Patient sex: M
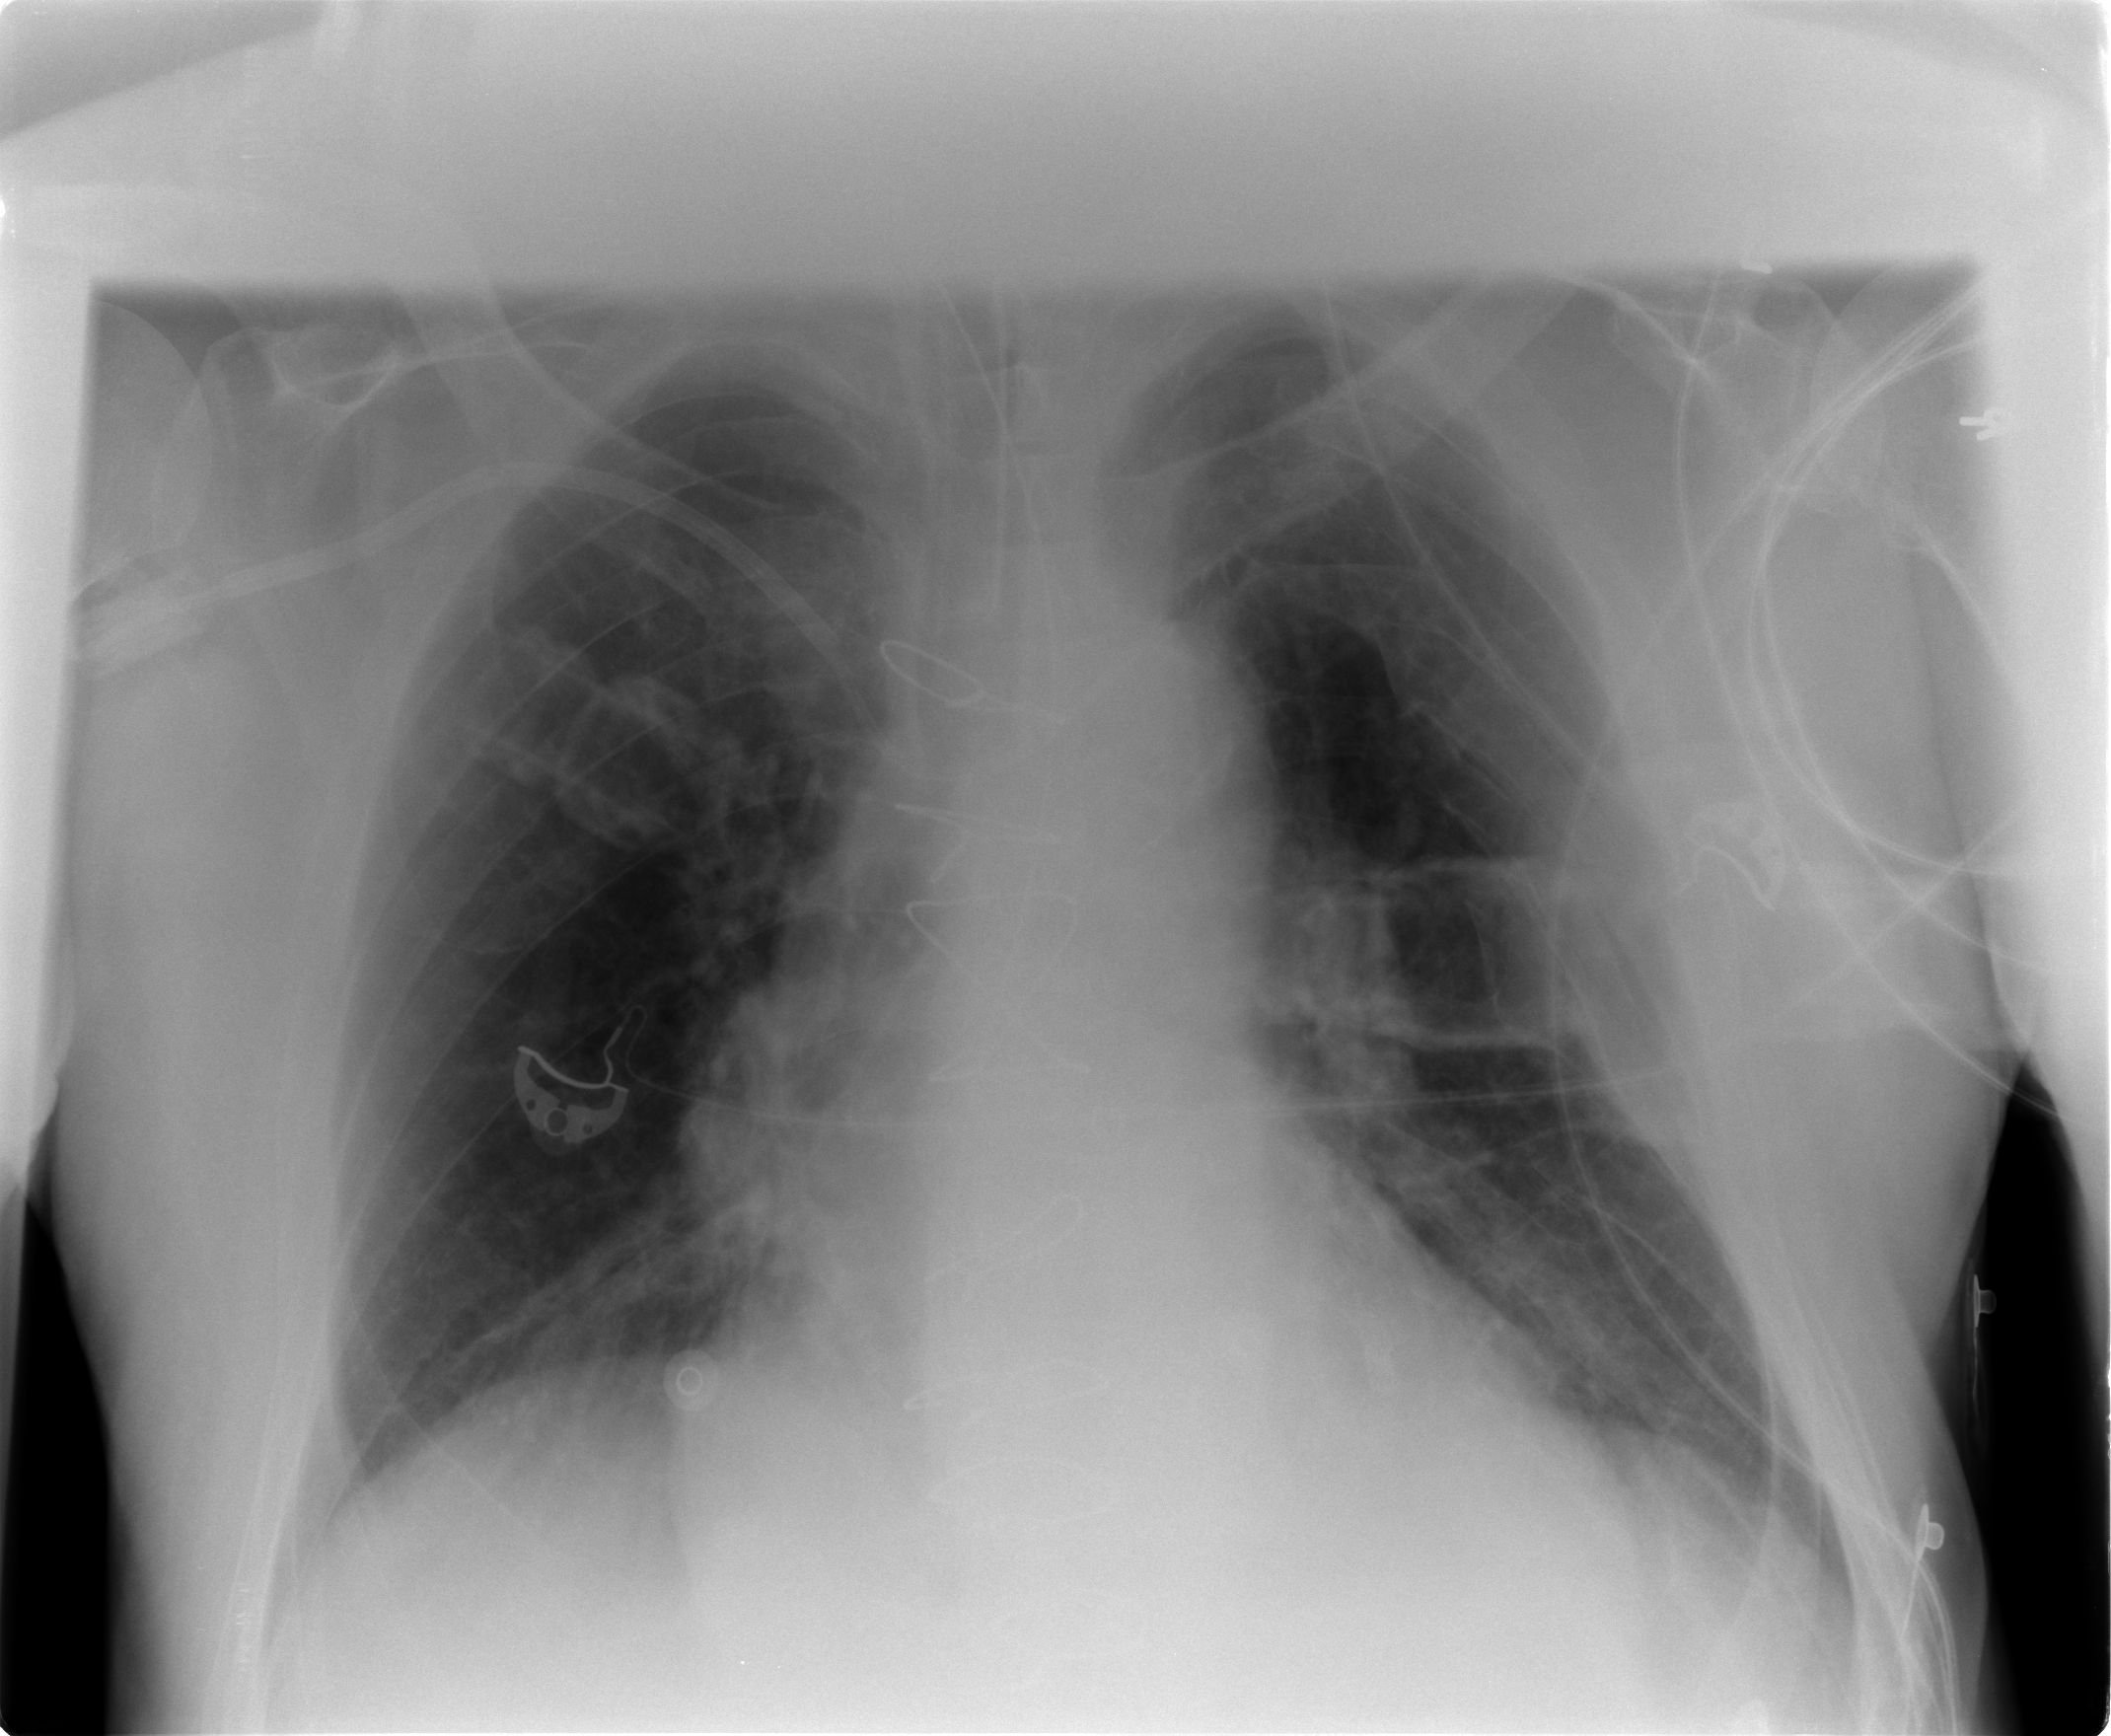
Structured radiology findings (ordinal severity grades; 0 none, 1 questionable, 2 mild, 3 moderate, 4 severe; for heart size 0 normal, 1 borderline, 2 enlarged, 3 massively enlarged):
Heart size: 2
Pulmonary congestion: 2
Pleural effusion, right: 0
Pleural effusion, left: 0
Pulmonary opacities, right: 0
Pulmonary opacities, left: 0
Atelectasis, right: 2
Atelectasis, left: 2